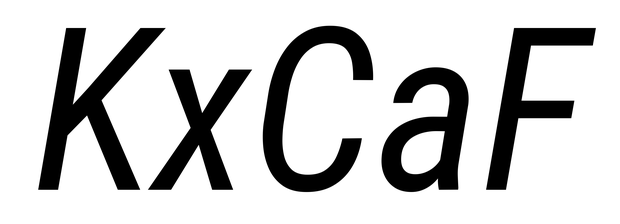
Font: Roboto-Italic_Condensed_Italic